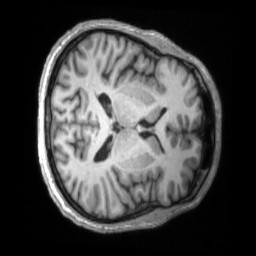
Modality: T1w
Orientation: axial
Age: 52
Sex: male
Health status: ill
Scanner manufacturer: siemens
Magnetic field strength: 3 T
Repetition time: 2.2 s
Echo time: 0.00157 s